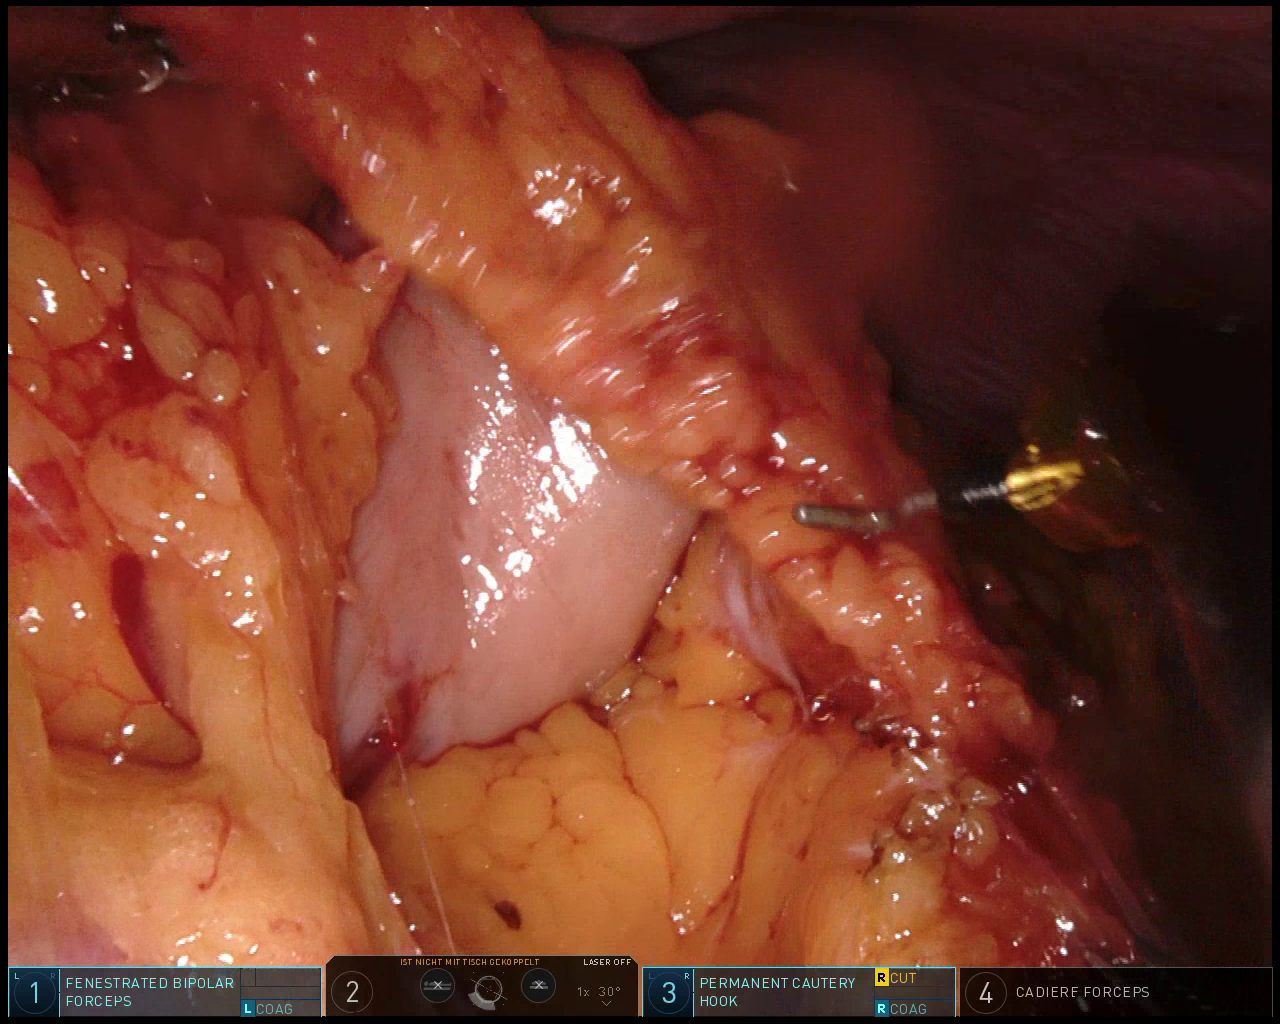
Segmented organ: stomach
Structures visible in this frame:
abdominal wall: yes
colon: yes
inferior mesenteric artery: no
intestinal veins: no
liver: no
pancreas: no
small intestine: no
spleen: no
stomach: yes
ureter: no
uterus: no
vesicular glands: no